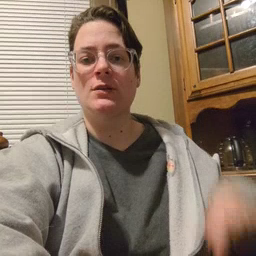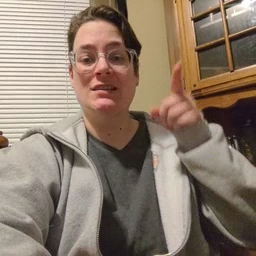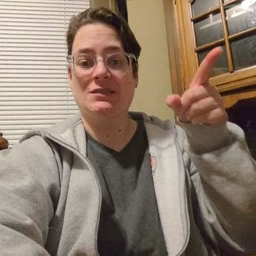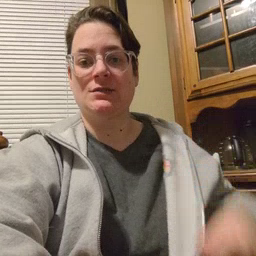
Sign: hesheit